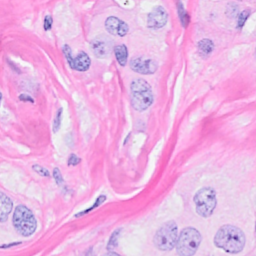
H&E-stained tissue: Breast